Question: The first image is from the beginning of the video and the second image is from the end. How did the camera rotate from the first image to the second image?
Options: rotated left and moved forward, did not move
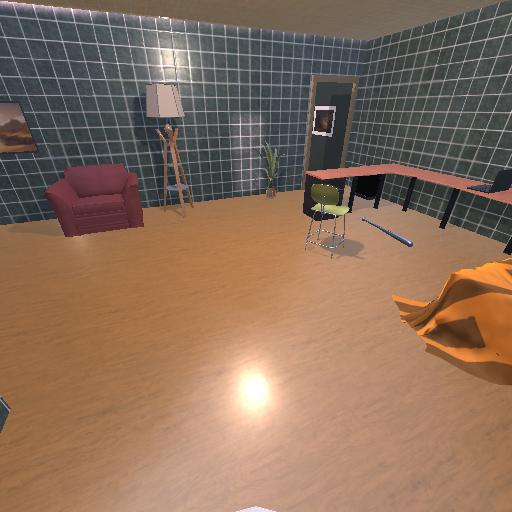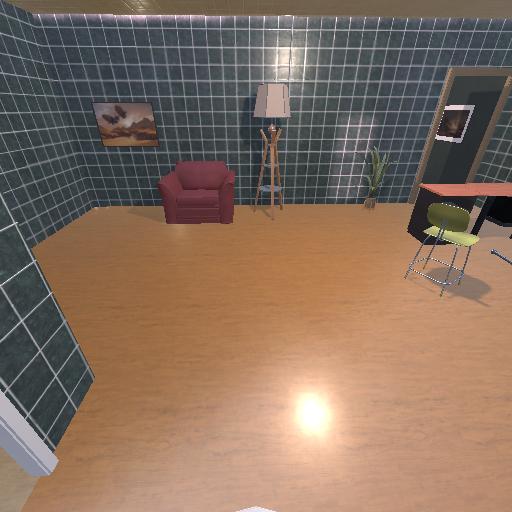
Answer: rotated left and moved forward